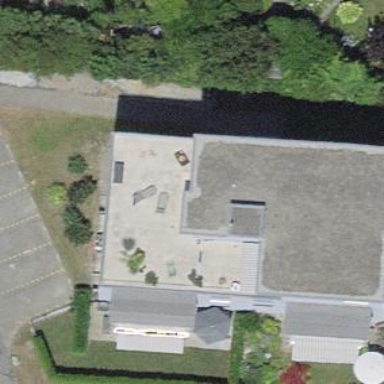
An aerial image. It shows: Building with apartments and flat roof.